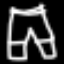
Label: pants